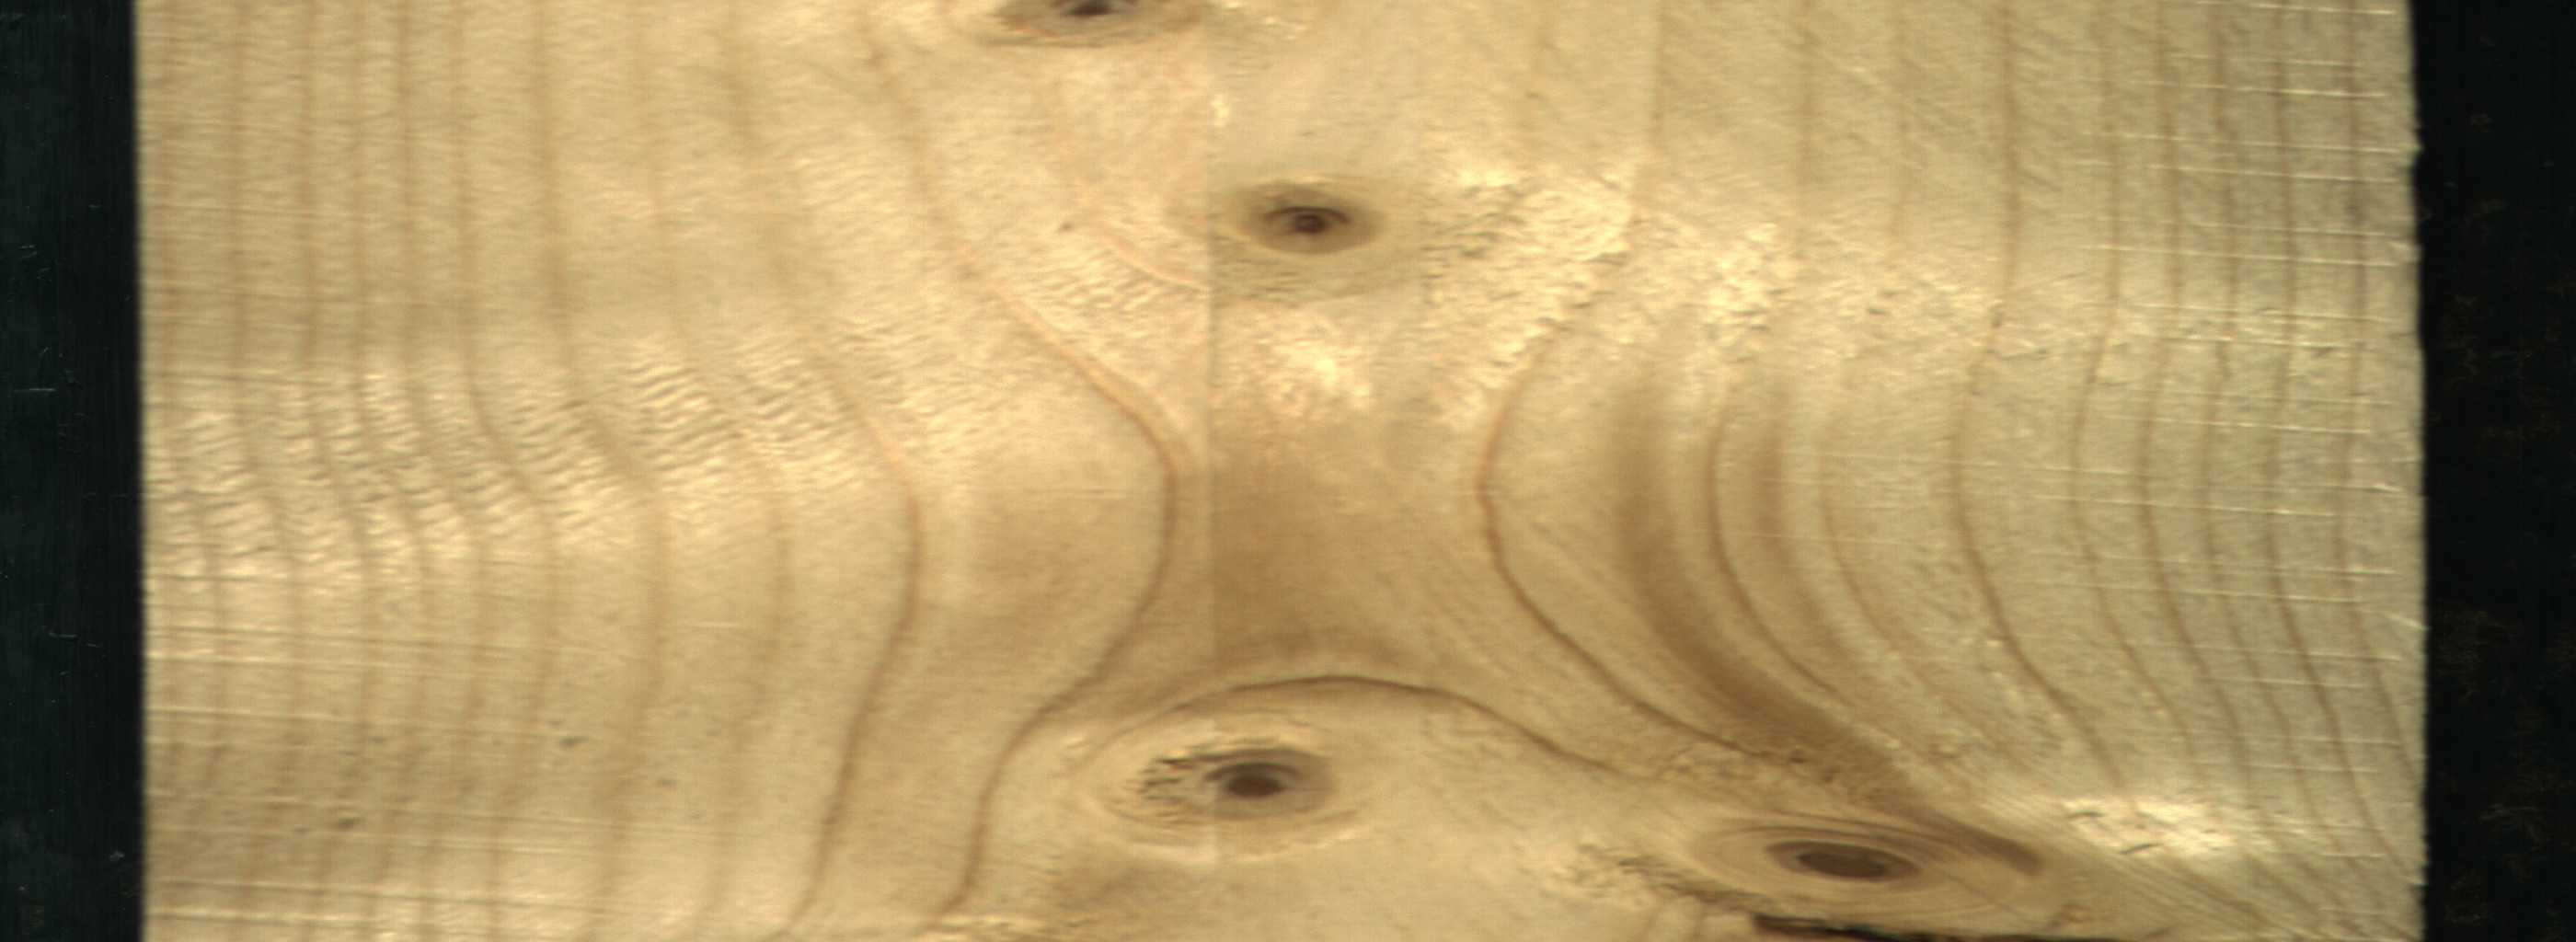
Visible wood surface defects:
Dead_Knot
Live_Knot
Live_Knot
Live_Knot
Live_Knot